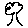
Label: tree